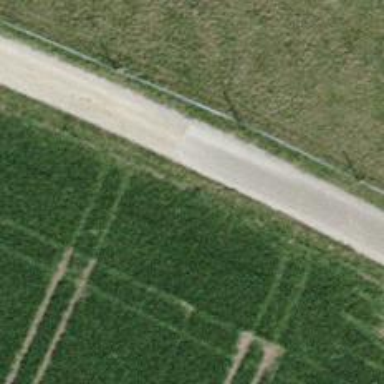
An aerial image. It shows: Asphalt track with grade1 surface.